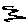
Label: zigzag